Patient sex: M
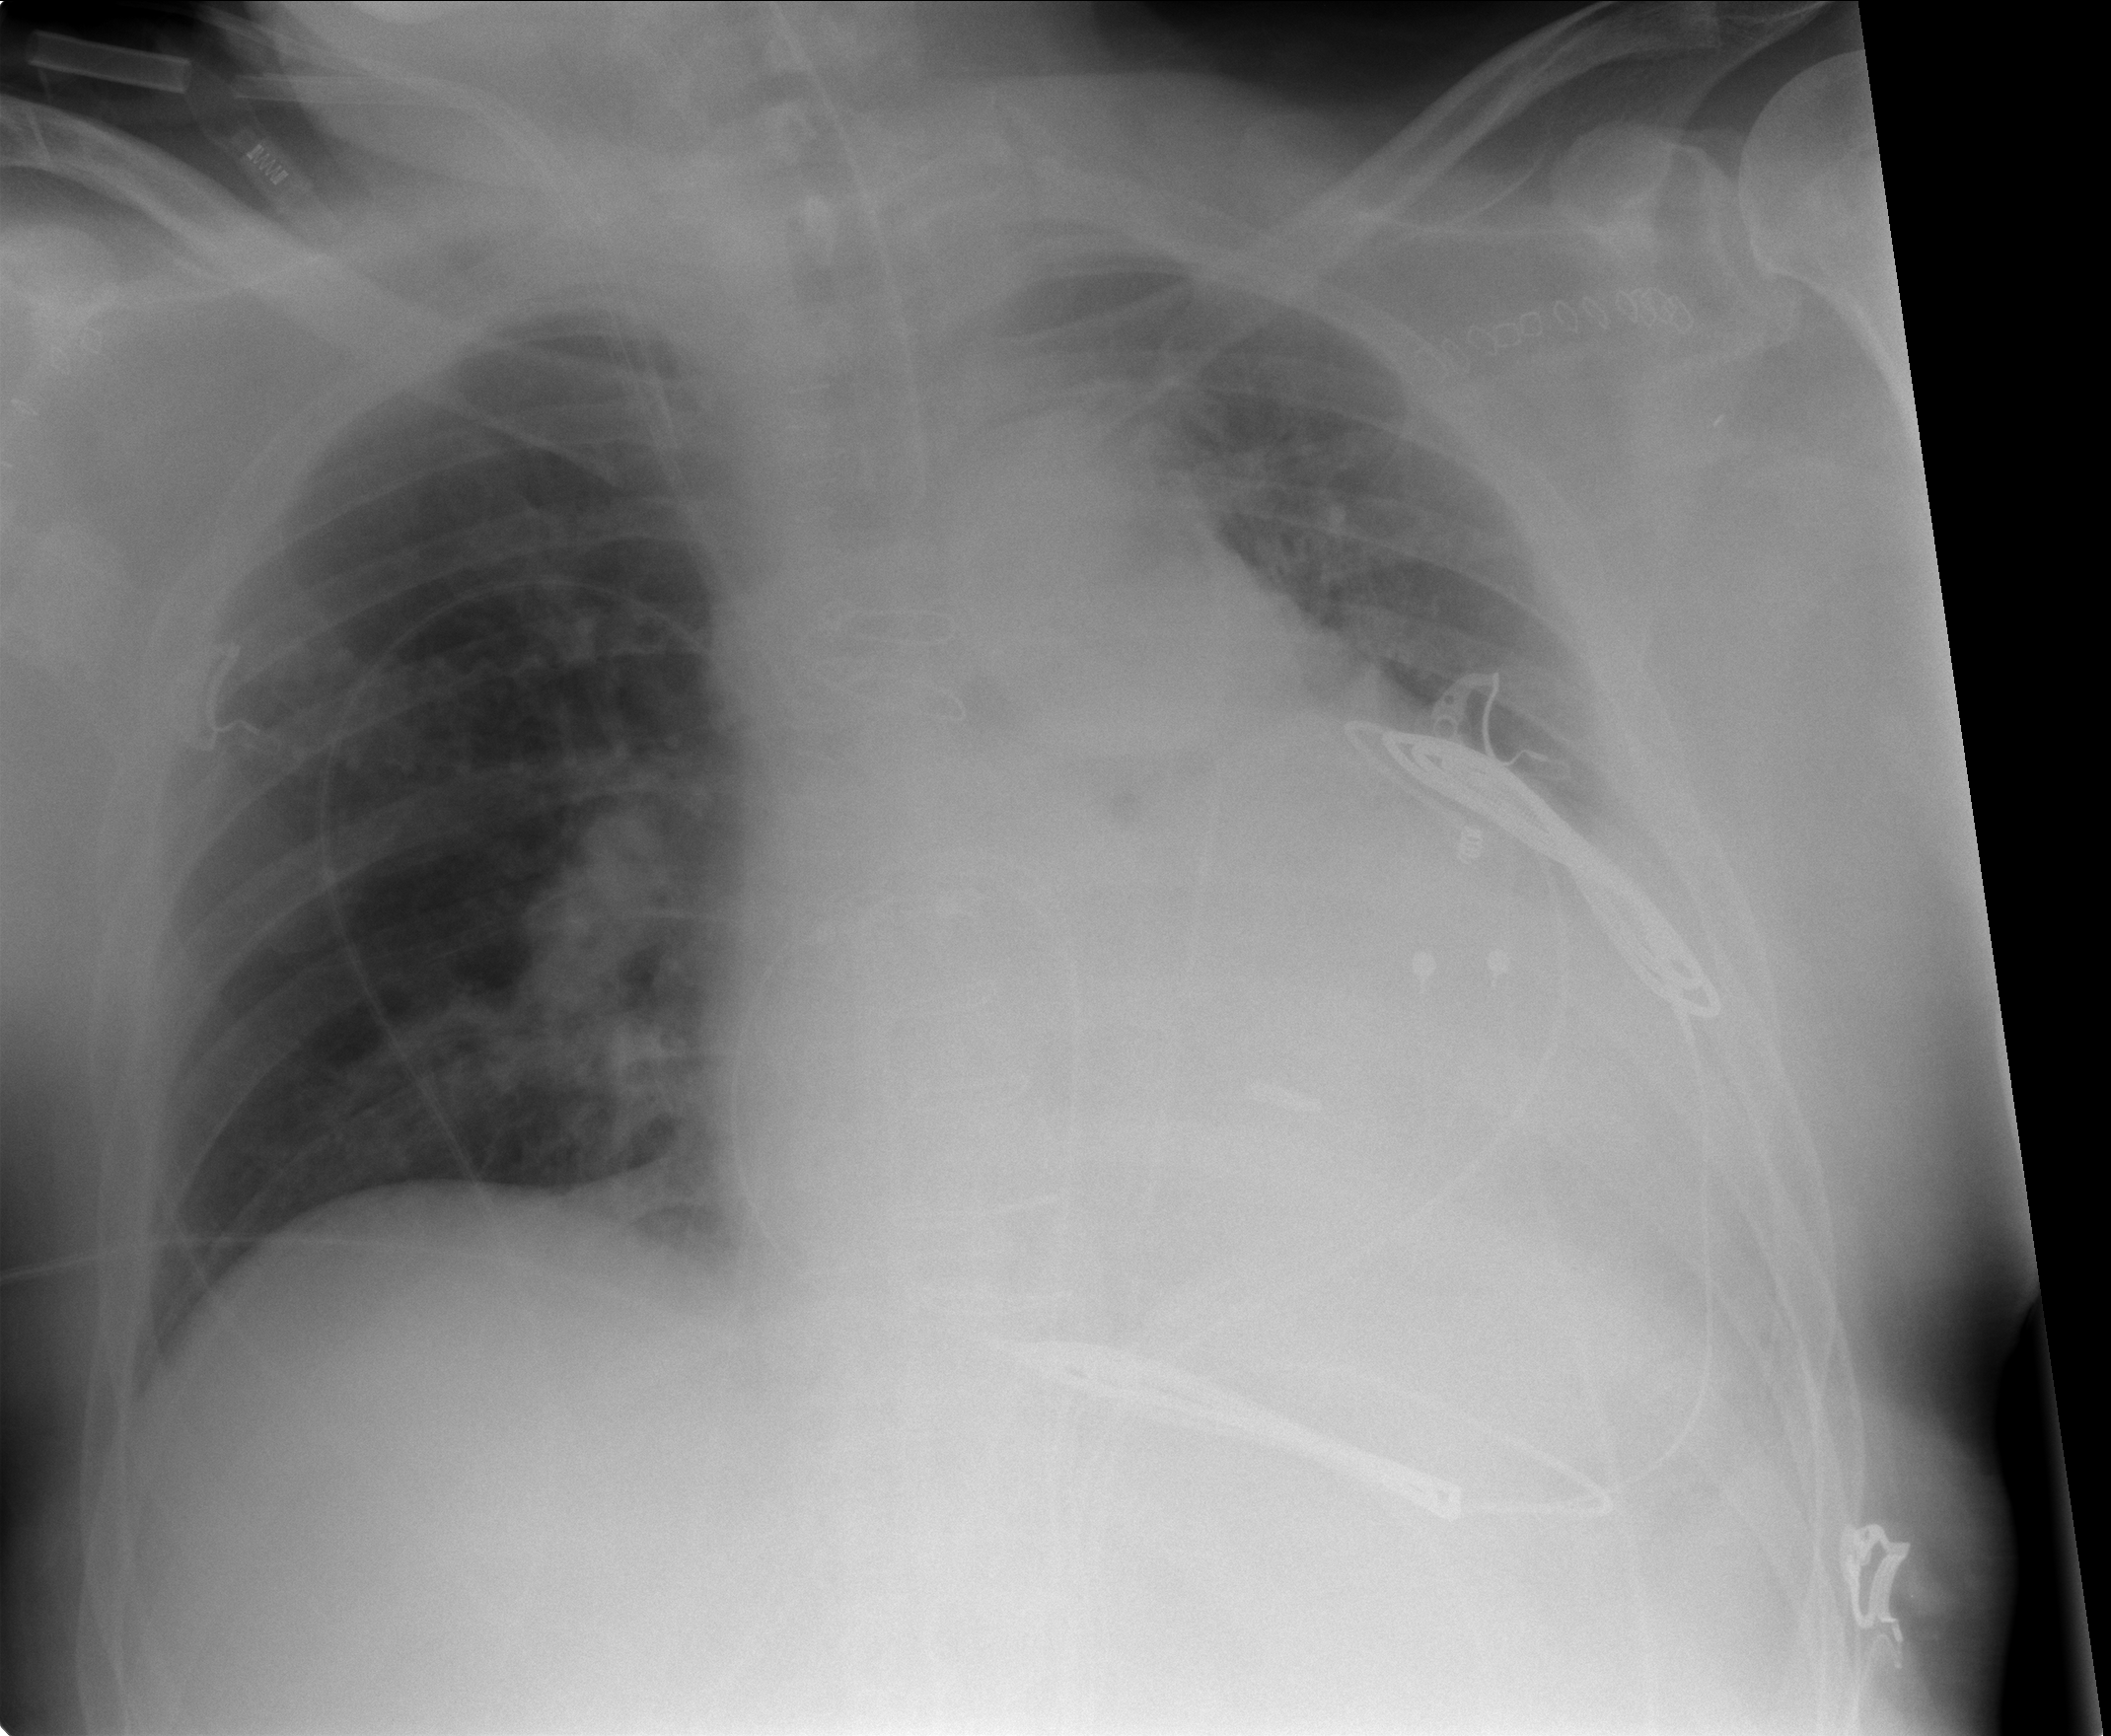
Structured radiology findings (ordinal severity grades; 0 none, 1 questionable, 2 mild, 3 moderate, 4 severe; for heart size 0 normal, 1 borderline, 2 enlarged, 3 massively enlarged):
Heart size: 3
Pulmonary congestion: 2
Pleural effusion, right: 0
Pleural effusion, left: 2
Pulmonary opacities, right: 0
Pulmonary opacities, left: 0
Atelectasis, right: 0
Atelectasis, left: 2